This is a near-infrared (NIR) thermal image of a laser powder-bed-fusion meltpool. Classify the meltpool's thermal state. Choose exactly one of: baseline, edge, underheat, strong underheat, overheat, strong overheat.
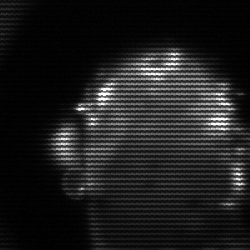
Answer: baseline